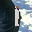
Label: 1